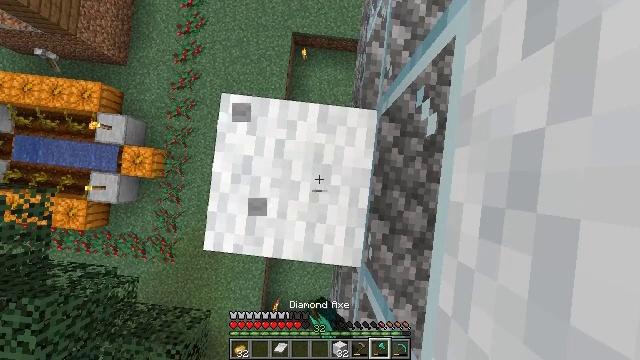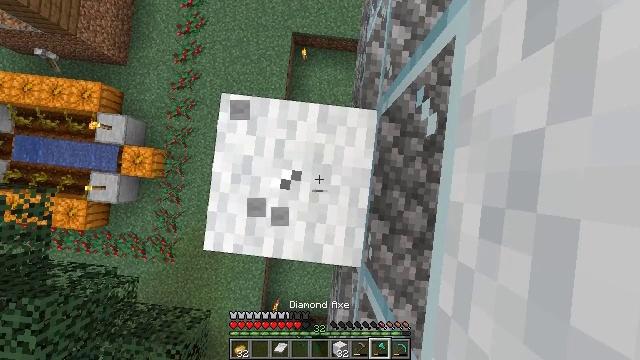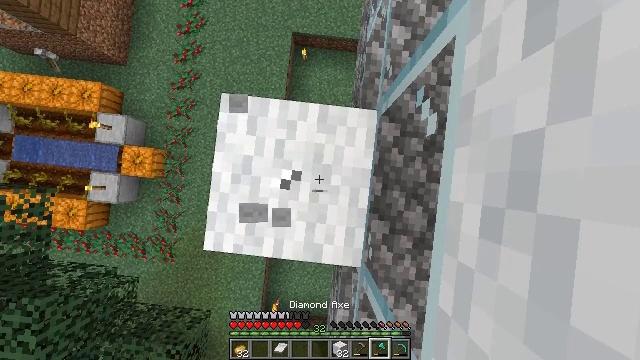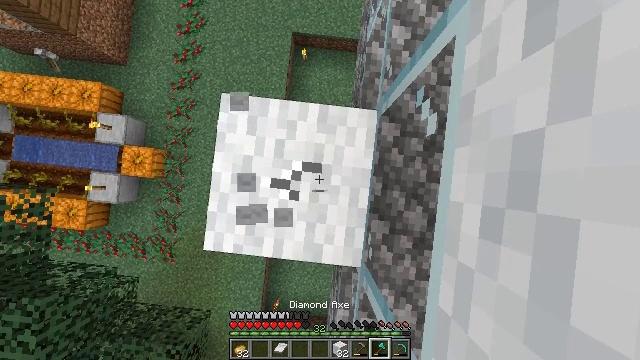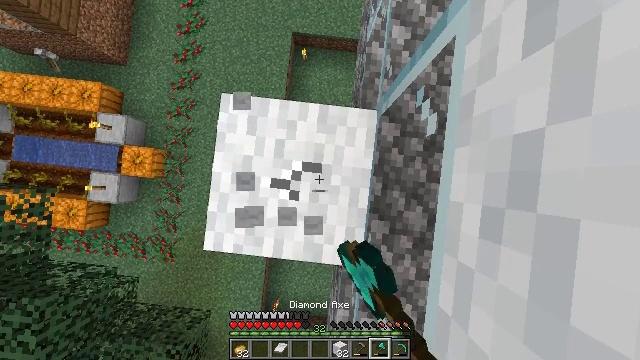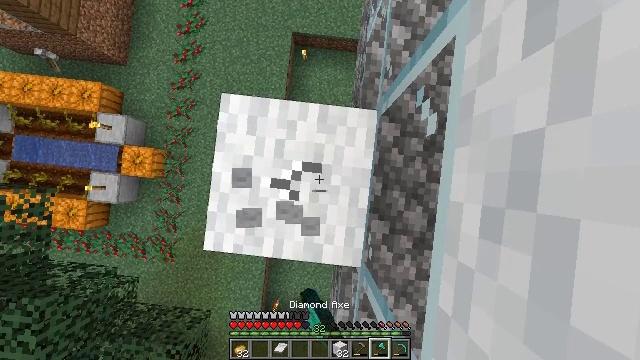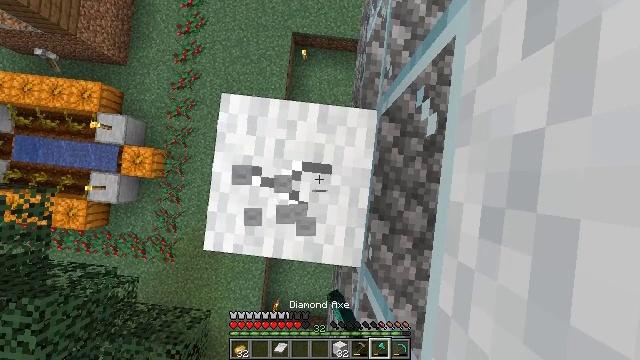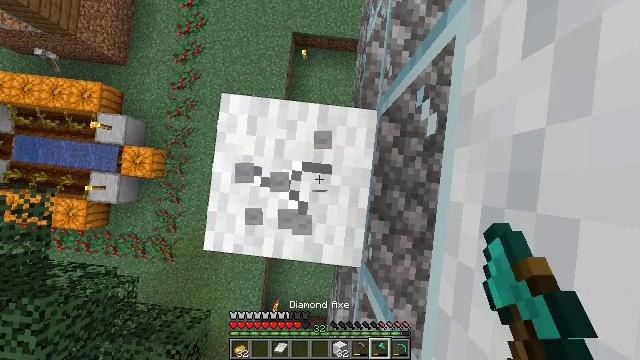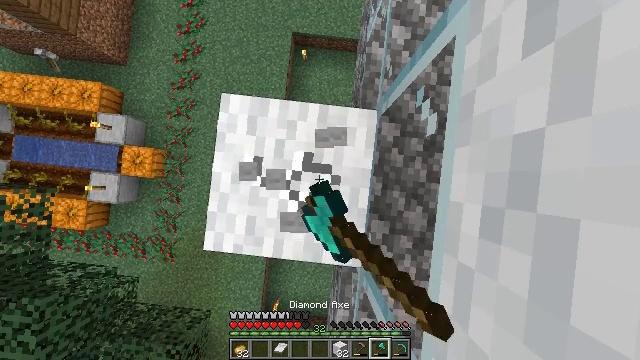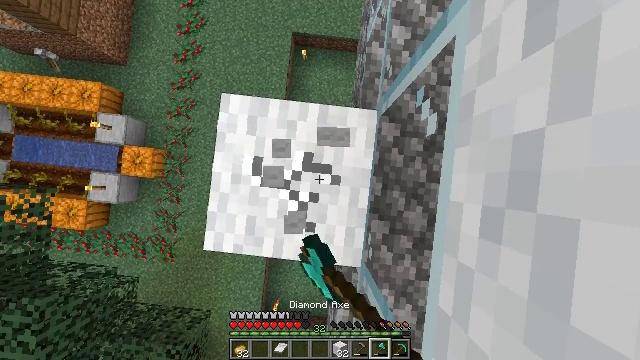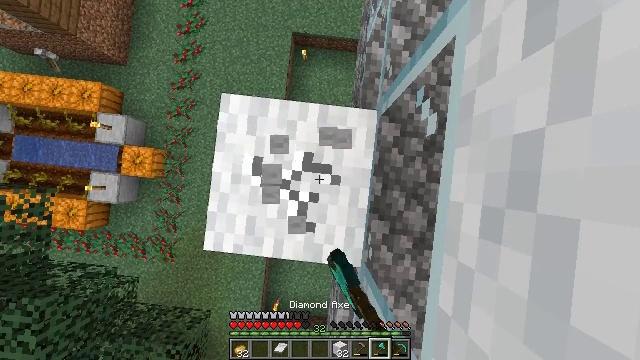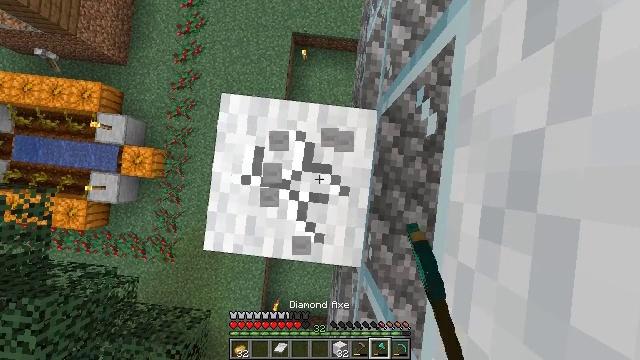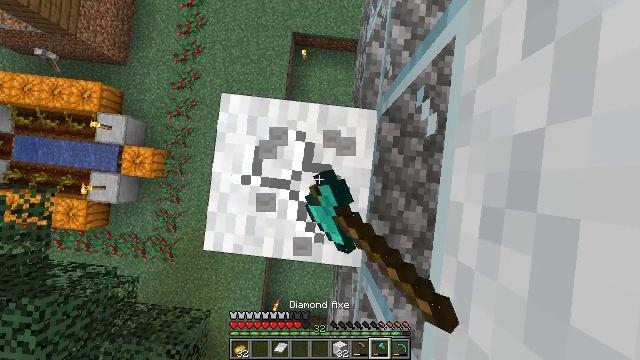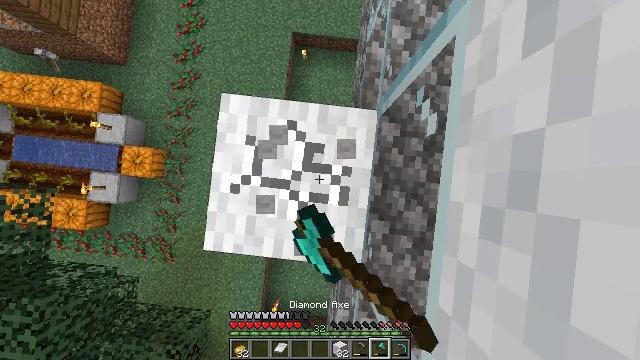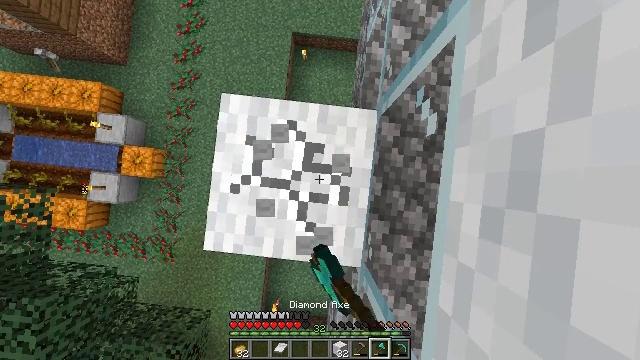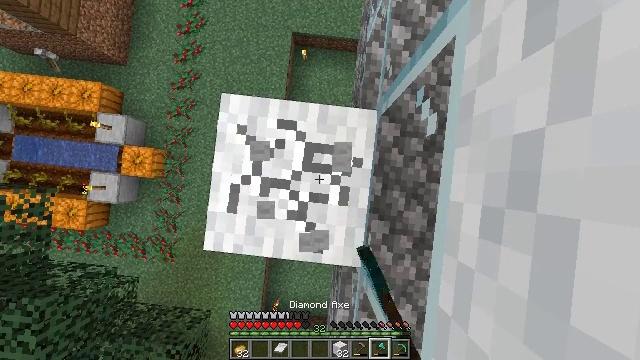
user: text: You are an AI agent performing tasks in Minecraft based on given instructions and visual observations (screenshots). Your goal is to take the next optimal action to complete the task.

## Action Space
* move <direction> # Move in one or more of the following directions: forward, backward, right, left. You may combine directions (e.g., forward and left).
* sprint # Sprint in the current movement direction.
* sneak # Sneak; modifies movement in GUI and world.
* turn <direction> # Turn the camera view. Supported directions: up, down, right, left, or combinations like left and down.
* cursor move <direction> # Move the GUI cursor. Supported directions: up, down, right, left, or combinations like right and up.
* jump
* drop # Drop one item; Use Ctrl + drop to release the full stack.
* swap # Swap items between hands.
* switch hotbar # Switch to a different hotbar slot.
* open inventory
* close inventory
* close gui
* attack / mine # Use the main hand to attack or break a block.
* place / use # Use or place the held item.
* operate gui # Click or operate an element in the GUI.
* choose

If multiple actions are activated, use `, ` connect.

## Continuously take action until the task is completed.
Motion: motion action
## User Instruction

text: Break the white wool for crafting.
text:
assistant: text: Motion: attack / mine
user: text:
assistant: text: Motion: attack / mine
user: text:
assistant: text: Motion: attack / mine
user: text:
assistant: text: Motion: attack / mine
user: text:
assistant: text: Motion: attack / mine
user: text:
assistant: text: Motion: attack / mine
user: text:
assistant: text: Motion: attack / mine
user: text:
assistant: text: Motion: attack / mine
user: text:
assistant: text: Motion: attack / mine
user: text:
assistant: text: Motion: attack / mine
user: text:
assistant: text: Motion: attack / mine
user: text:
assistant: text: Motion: attack / mine
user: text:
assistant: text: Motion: attack / mine
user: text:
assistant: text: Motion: attack / mine
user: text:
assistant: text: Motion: attack / mine
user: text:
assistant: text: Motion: attack / mine
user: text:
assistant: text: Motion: attack / mine
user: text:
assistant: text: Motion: attack / mine
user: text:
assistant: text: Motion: attack / mine
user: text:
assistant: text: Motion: attack / mine
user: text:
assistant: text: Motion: attack / mine
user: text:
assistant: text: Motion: attack / mine
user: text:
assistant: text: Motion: attack / mine
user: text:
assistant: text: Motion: attack / mine
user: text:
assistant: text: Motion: attack / mine
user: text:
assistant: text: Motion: attack / mine
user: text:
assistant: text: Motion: attack / mine
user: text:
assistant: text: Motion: attack / mine
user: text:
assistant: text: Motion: attack / mine
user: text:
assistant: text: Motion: attack / mine